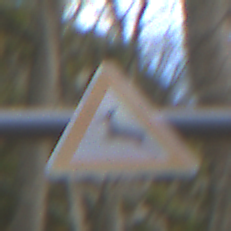
Verkehrszeichen: WildwechselRechts
Umgebung: Outdoor, Nature
Tageszeit: MorningAfternoon
Wetter: PartlyCloudy
Licht: Natural
Jahreszeit: NotSpecified
Kontrast: LowContrast